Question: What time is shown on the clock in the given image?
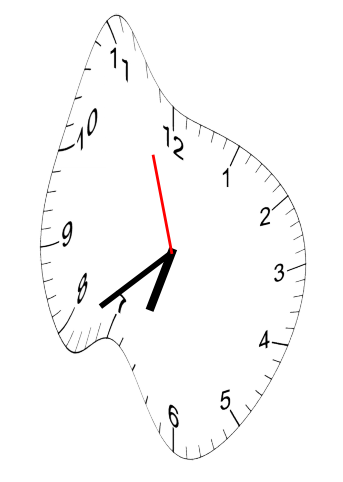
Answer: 06:38:57